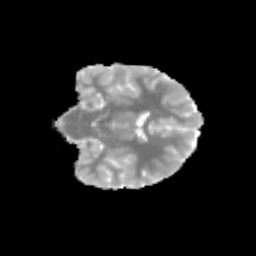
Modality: MD
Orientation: coronal
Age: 11
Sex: female
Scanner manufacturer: siemens
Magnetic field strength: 3 T
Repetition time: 3.8 s
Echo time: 0.07 s